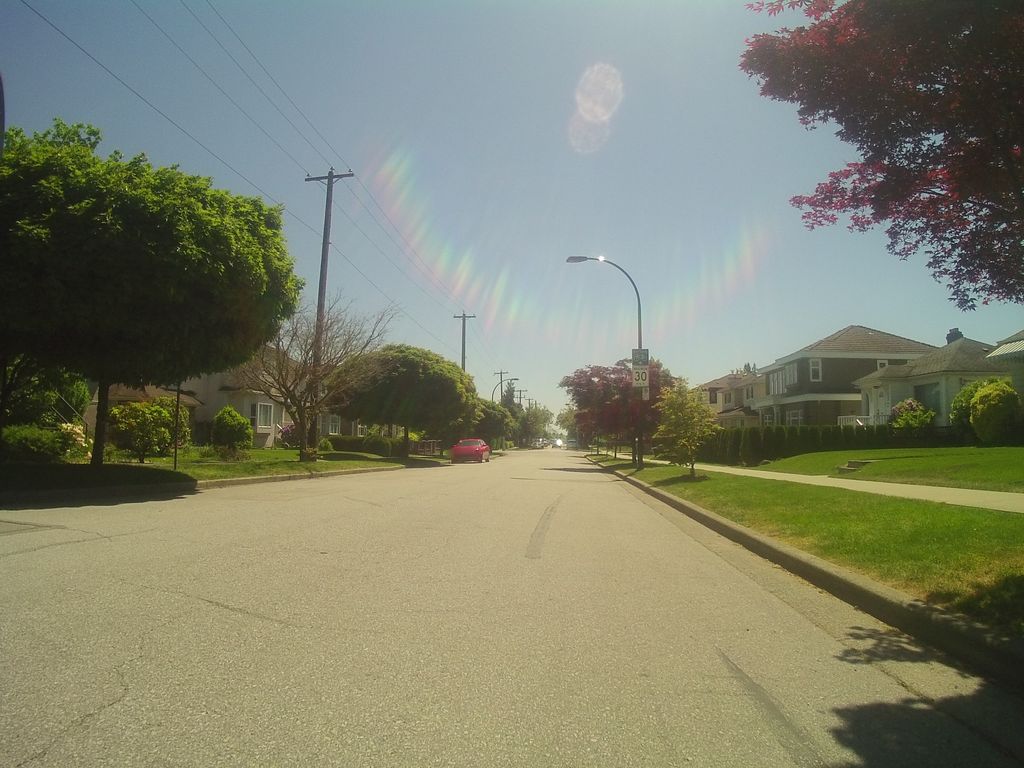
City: vancouver